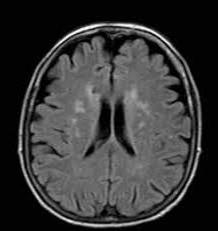
Label: notumor